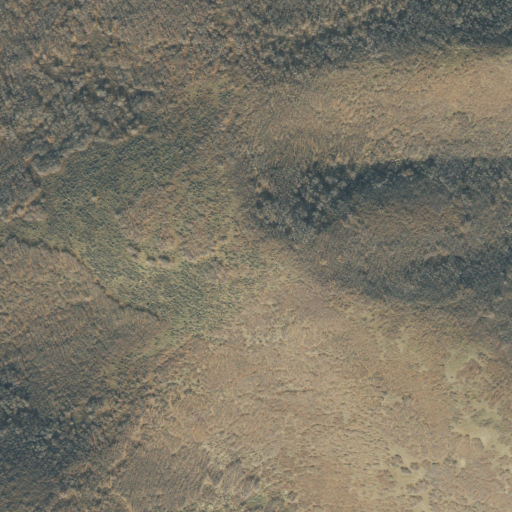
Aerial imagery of mountain in Utah named Little Mountain containing deciduous forest, shrub, and mixed forest